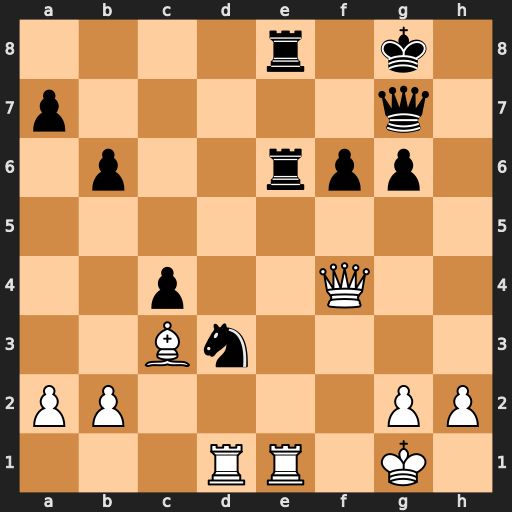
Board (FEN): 4r1k1/p5q1/1p2rpp1/8/2p2Q2/2Bn4/PP4PP/3RR1K1
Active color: w
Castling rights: -
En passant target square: -
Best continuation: Rxe6 Nxf4 Rxe8+